Question: I have such a list:
'''
> lSlopes
$A
Estimate 2.5 % 97.5 %
1 2.12 -0.56 4.80
$B
Estimate 2.5 % 97.5 %
1 2.21 -0.68 5.10
$C
Estimate 2.5 % 97.5 %
1 2.22 -2.21 6.65
'''
It has three elements but its length can change (according to the data not shown here). I want to display each element in a chunk.
My first idea was to write a chunk containing a loop calling 'knit_child()' at each step, but I don't know how to get the correct rendering with 'knit_child()'.
I have find the following solution which works well but which requires two 'Rmd' files; the first one calls the second one and the second one recursively calls itself:
:
'''
'''{r, echo=FALSE}
J <- length(lSlopes)
i <- 1
'''
'''{r child, child="stepfile.Rmd"}
'''
Nice!
'''
:
'''
'''{r, echo=FALSE}
lSlopes[[i]]
i <- i+1
'''
'''{r child, child="stepfile.Rmd", eval= i <= J}
'''
'''
This exactly generates the rendering I want:

I love this tricky solution but I wonder whether there exists a non-recursive solution ?
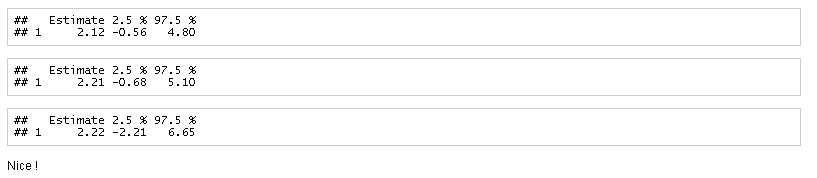
Answer: Below is the RMarkdown solution analogous to <URL>'. As my solution, it requires two files, but it is much more clear.
'''
'''{r, echo=FALSE}
J <- length(lSlopes)
'''
'''{r runall, include=FALSE}
out <- NULL
for (i in 1:J) {
out <- c(out, knit_child('stepfile.Rmd'))
}
'''
'r paste(out, collapse = '
')'
Nice!
'''
'''
'''{r, echo=FALSE}
lSlopes[[i]]
'''
'''